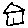
Label: house